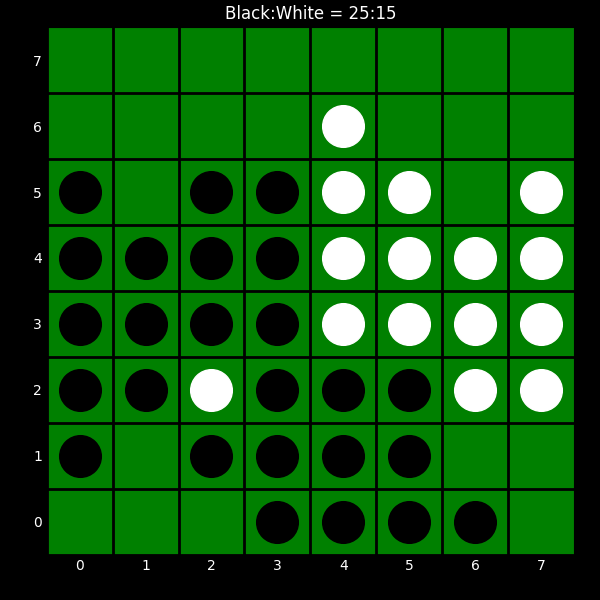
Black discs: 25
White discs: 15